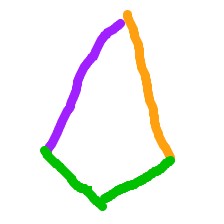
Shape: kite